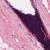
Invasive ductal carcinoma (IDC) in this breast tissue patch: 0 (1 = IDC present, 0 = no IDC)